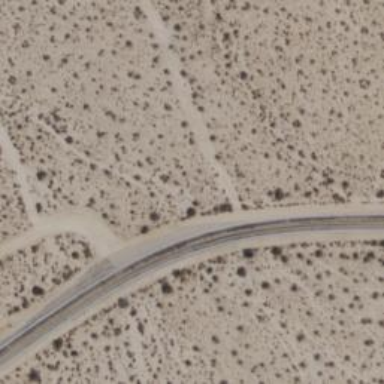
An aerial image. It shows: Asphalt road classified as primary highway.